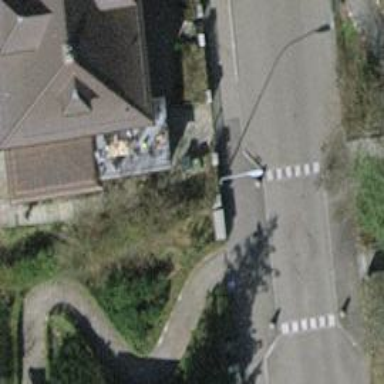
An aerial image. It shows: Street cabinet used for power utility.